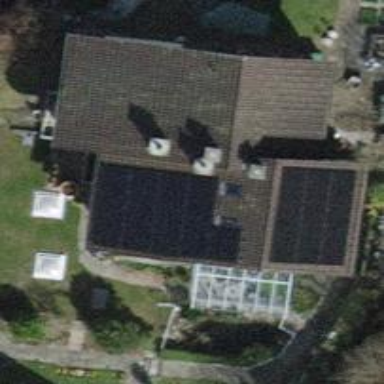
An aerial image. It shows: Small solar photovoltaic panel generator on the roof of building.